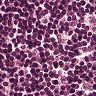
Metastatic tissue present: no